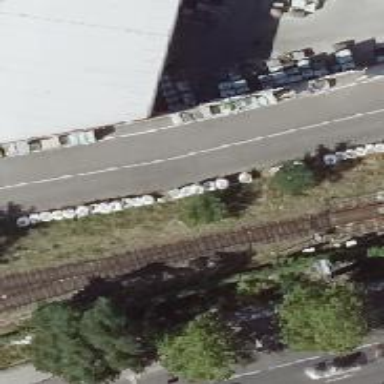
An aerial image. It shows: Railway switch.